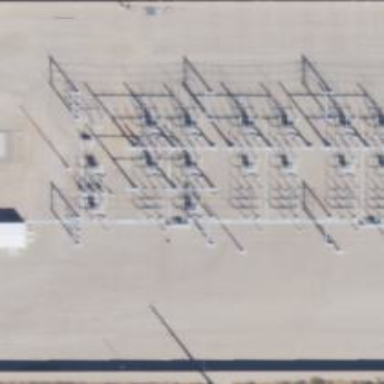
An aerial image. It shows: Switch used for power control.